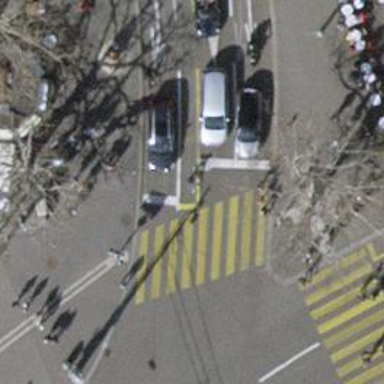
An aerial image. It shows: Zebra crossing with traffic signals on the road.